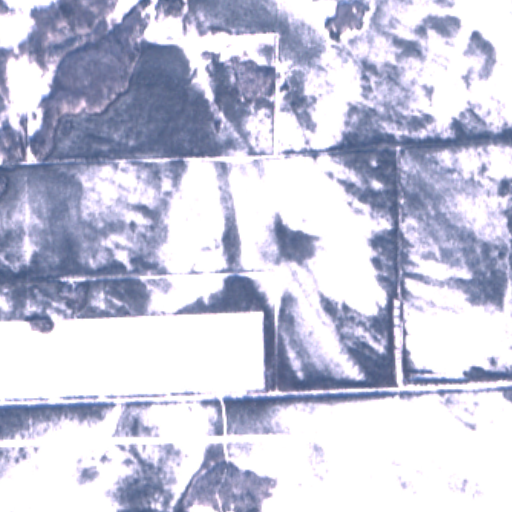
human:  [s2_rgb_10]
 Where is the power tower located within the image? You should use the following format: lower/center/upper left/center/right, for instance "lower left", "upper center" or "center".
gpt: The power tower is located in the lower of the image.
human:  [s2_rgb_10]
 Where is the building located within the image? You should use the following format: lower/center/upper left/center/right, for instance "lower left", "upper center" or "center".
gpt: The building is located in the lower center of the image.
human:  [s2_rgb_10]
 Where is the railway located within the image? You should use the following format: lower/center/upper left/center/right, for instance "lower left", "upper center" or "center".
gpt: The railway is located in the lower of the image.
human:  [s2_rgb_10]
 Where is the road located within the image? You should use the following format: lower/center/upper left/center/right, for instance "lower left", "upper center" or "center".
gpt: The road is located in the lower of the image.
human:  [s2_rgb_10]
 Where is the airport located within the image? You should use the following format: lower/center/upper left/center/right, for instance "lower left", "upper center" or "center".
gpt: There is no airport in the image.